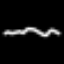
Label: squiggle